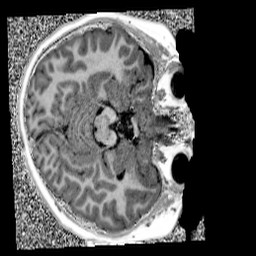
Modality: UNIT1
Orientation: axial
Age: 9
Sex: male
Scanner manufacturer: siemens
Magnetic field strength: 3 T
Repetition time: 4 s
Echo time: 0.00299 s